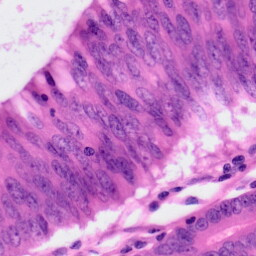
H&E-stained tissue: Colon